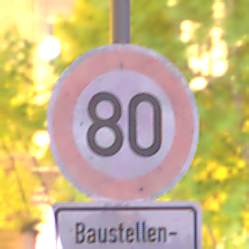
Verkehrszeichen: Geschwindigkeit80
Zusatzzeichen unten: HinweiseAufGefahrenDurchVerbaleAngabe6
Umgebung: Outdoor, Urban
Tageszeit: Night
Wetter: PartlyCloudy
Licht: Natural
Jahreszeit: NotSpecified
Kontrast: HighContrast